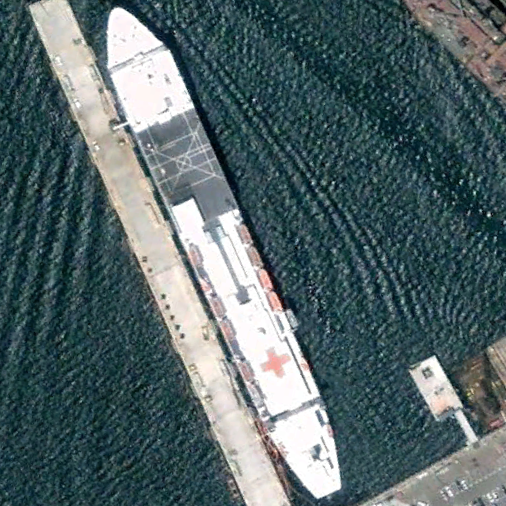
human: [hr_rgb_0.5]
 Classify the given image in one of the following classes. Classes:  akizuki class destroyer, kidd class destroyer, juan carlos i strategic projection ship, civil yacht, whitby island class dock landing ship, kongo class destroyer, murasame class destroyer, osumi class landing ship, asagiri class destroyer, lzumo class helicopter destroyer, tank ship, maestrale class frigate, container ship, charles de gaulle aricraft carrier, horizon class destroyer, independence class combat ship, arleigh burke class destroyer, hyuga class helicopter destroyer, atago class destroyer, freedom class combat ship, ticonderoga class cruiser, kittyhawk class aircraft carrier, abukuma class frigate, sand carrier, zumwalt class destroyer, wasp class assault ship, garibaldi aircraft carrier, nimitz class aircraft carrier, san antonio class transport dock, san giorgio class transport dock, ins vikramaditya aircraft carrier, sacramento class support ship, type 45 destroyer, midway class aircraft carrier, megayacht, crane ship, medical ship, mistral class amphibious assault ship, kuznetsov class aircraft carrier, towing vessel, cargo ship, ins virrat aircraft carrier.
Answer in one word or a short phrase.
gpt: Medical ship